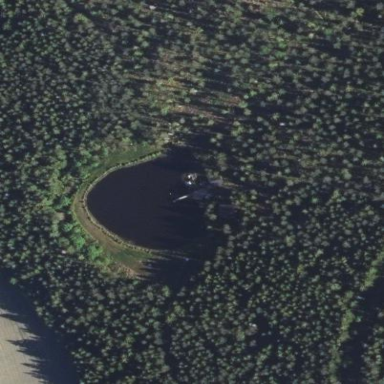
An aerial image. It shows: Pond with natural water.